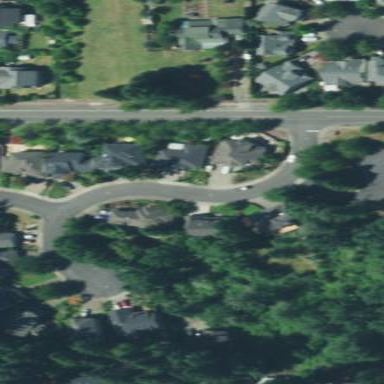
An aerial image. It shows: Single-family residential area.